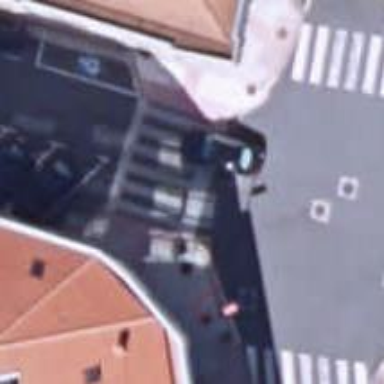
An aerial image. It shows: Marked crossing with traffic-calming table.